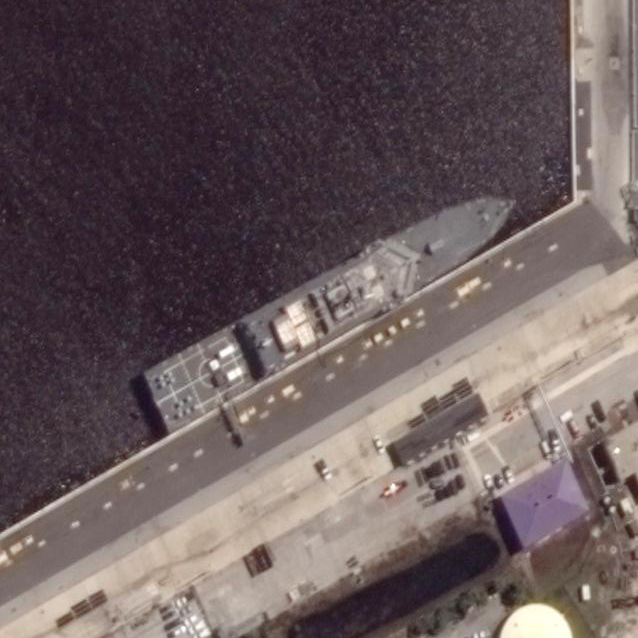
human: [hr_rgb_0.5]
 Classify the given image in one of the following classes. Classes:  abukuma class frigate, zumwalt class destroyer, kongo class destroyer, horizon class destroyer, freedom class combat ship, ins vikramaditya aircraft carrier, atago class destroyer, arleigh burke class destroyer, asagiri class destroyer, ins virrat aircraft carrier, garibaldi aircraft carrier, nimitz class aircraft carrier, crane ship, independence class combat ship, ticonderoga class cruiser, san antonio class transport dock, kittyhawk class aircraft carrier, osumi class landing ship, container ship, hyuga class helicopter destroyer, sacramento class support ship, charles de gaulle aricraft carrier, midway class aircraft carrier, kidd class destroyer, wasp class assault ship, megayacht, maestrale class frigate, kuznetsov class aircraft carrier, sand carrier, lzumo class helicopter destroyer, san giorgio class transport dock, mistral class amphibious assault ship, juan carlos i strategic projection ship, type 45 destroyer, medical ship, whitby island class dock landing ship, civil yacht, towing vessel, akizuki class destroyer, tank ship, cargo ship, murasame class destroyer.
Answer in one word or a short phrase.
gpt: Freedom class combat ship